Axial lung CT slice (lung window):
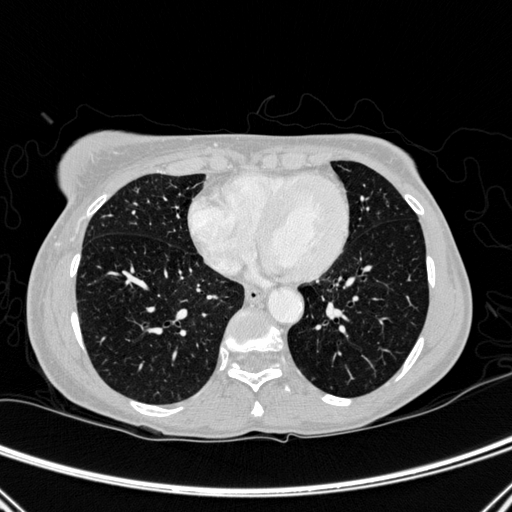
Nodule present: no